Question: For some reason, I cannot get bullets to display using the tag when I have explicitly set the display to list-item and the list-style-type to square (disc didn't work either)
CSS:
'''
#page1 dd
{
display: list-item;
list-style-type: square;
}
'''
HTML:
'''
<dl>
<dt>How does the game work? </dt>
<dd>It provides a process - a way to ask questions and find consensus-building answers through an interactive, web-based simulation.</dd>
<dd>It creates a common language for discussing issues. </dd>
<dd>It moves the conversation from an individual view to a systemic one. </dd>
</dl>
'''
Here is what it looks like in the browser. Any ideas as to what may be interfering with the code - in firebug it shows it to be applying correctly, but the effect is not visible.

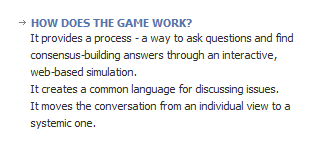
Answer: You just need to give some margin for the bullets to show up:
<URL>
'''
dd {
display: list-item;
list-style-type: square;
margin-left:20px;
}
'''
The 'display:list-item' property doesn't have the default css that a 'ul' or 'ol' would have, so it hides the bullets unless you expressly indent the items.
This was actually a huge pain to figure out. Inspecting the element <URL> is what solved it for me. Good question!